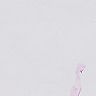
Metastatic tissue present: yes